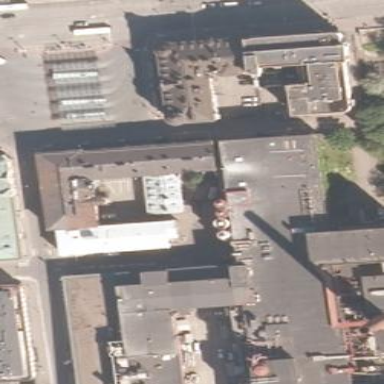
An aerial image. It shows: Office building with hipped roof shape.